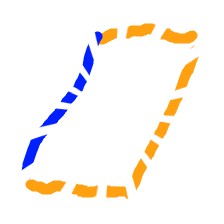
Shape: parallelogram